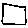
Label: square